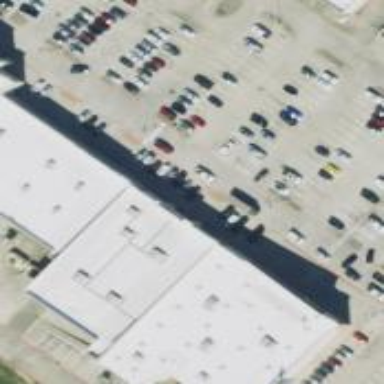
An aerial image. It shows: Building.